Question: I am new in python as well as Django. i got error (IndentationError: unindent does not match any outer indentation level)
line 36 model.py
below is my code

'''
class Load_ProviderRegistration(models.Model):
def number(): // i got error in this line
no = Load_ProviderRegistration.objects.count()
if no == None:
return 1
else:
return no + 1
Load_Provider_id = models.IntegerField(unique=True,default=number)
Load_Provider_name = models.CharField(max_length=50)
address = models.CharField(max_length=100)
contact = models.CharField(max_length=13)
'''
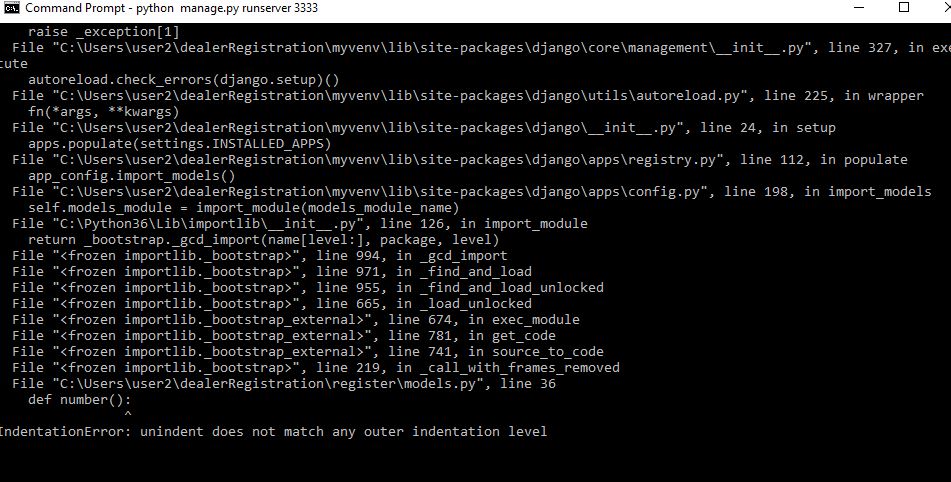
Answer: There are a few things to note here:
1. Mixing tabs and spaces is not allowed in python. Using 4 spaces as an indention level is adviced by PEP8 or read this related SO question.
2. Passing the self as the methods first argument if the method is not static. def number(self): ...
extra:
1. Comments are marked by a hashtag ( # ).
2. x == None comparement can be written as if x is None. In your case if no == None would be if no is None.